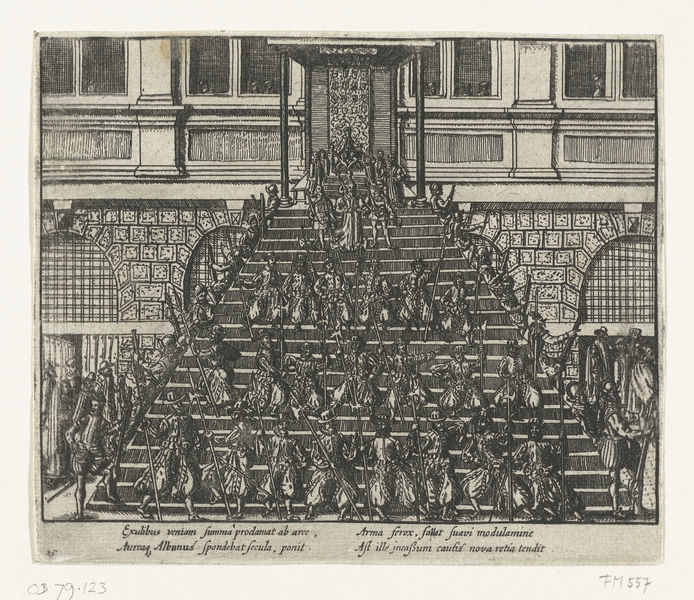
Titel: Afkondiging van het Generaal Pardon
Standort: Amsterdam
Institution: Rijksmuseum
Schlagwörter: escalier, noir, pierre, latin, facade, baton, noir et blanc, batiment, population